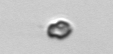
Label: Heterocapsa_rotundata